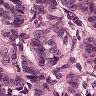
Metastatic tissue present: yes